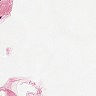
Metastatic tissue present: no